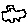
Label: car